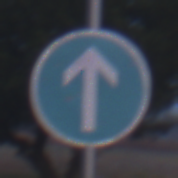
Verkehrszeichen: VorgeschriebeneFahrtrichtungGeradeaus
Umgebung: Outdoor, Nature
Tageszeit: SunriseSunset
Wetter: Clear
Licht: Natural
Jahreszeit: NotSpecified
Kontrast: LowContrast